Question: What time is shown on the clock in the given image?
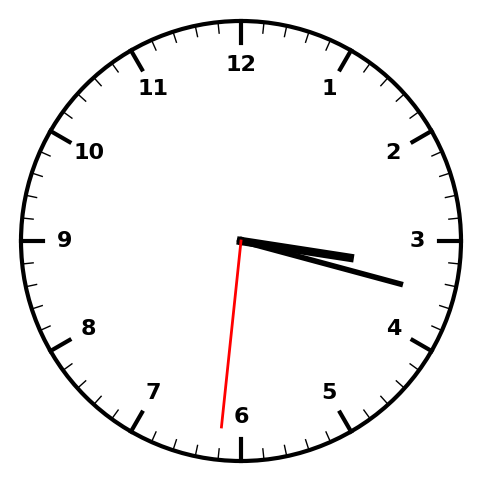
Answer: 03:17:31